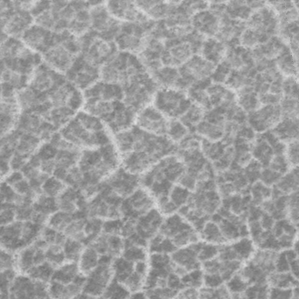
Label: frost